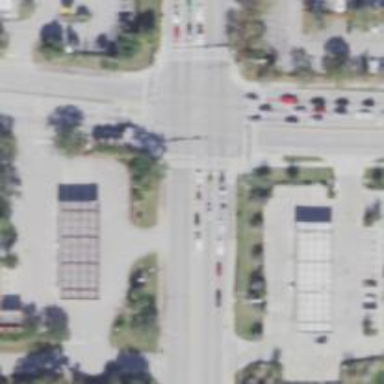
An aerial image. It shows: Primary highway with separate asphalt sidewalks.